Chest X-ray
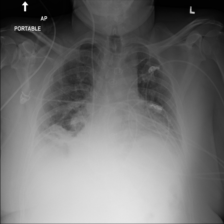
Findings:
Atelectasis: negative
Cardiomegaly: negative
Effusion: positive
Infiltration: negative
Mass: negative
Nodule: negative
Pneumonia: negative
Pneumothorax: negative
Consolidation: negative
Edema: negative
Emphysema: negative
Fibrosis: negative
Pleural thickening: negative
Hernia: negative